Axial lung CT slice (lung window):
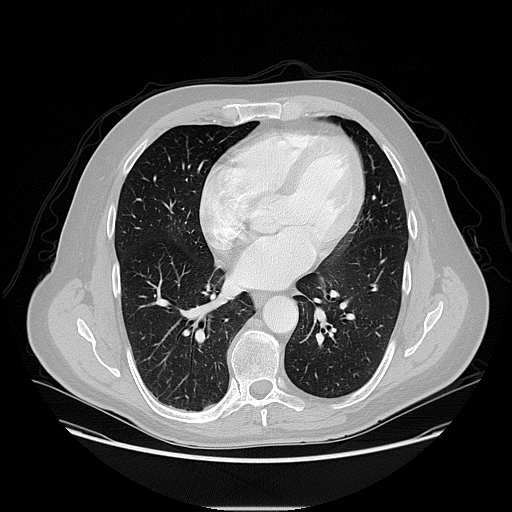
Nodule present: no